Field crop: tomato
Growth stage: 1
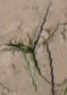
Species: cyperus